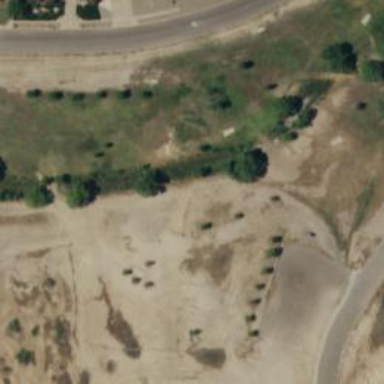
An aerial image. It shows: Disc golf hole.